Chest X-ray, AP view. Patient: 78 years old, sex M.
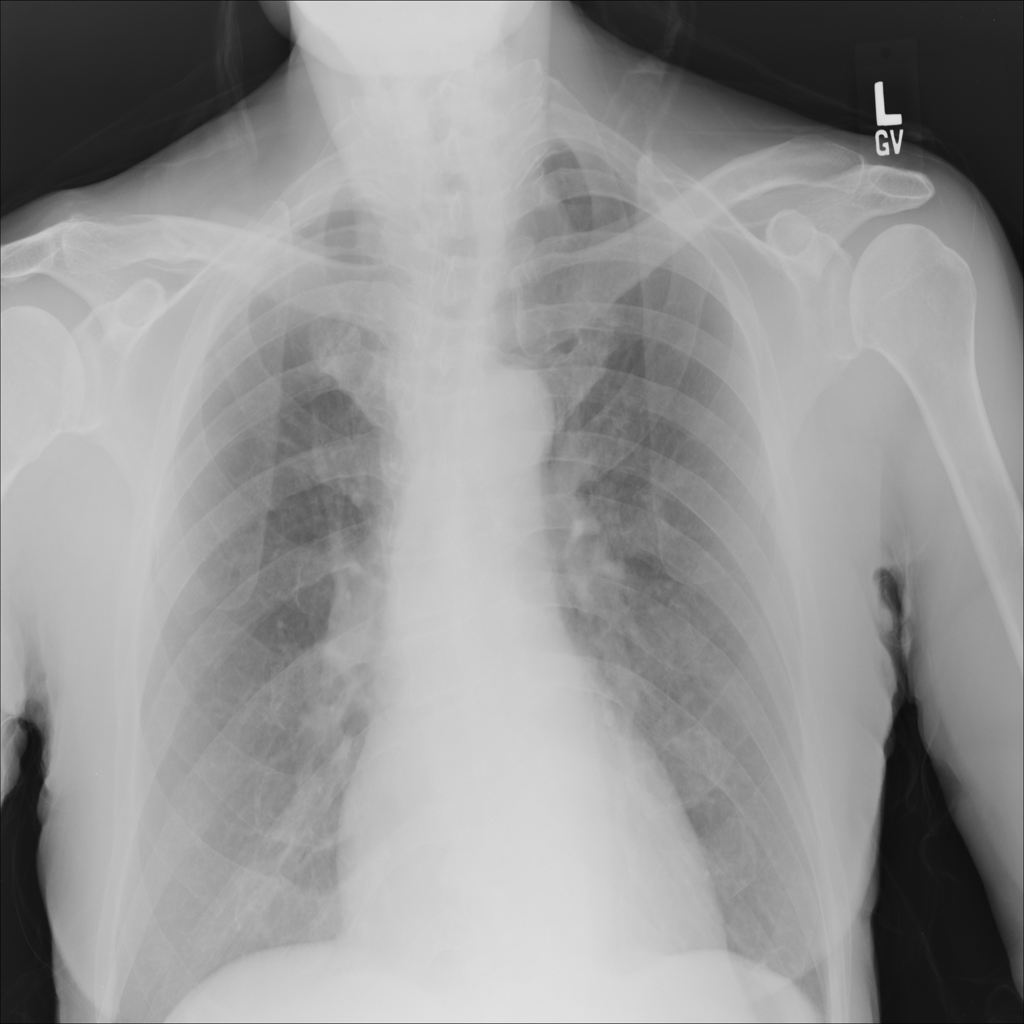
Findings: No Finding